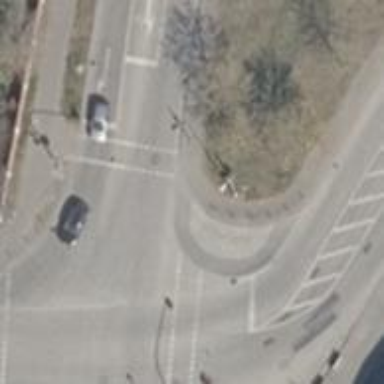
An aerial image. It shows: Road crossing with traffic signals.